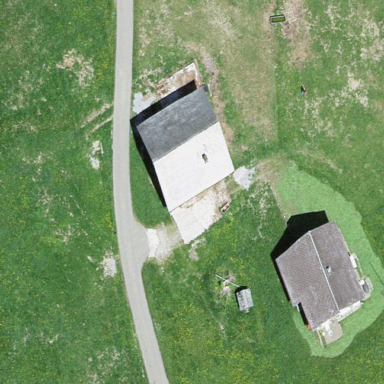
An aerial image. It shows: Farm auxiliary building with gabled roof.